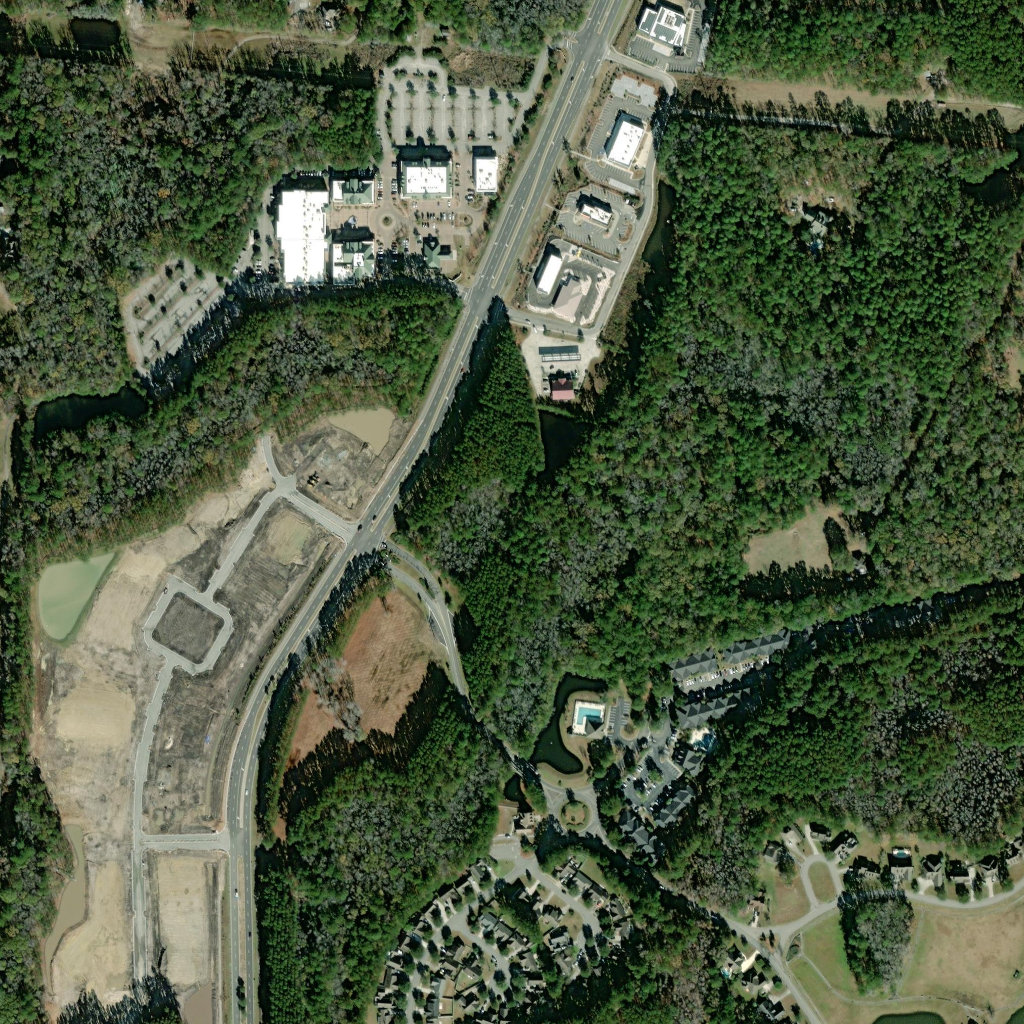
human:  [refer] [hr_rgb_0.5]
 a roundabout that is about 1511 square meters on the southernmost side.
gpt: <box>[[54, 77, 58, 81, 0]]</box>

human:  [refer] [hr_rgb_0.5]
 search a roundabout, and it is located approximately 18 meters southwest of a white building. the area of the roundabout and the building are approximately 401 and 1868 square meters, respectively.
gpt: <box>[[36, 20, 39, 23, 0]]</box>

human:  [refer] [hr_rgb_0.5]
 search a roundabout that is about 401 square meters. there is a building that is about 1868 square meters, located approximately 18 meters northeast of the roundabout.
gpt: <box>[[36, 20, 39, 23, 0]]</box>